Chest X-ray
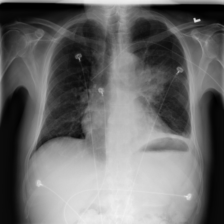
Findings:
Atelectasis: negative
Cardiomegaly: negative
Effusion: negative
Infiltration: negative
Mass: negative
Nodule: negative
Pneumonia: negative
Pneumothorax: negative
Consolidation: negative
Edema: negative
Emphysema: negative
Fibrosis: negative
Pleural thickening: negative
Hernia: negative